Field crop: maize
Growth stage: 1
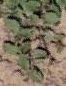
Species: convolvulus